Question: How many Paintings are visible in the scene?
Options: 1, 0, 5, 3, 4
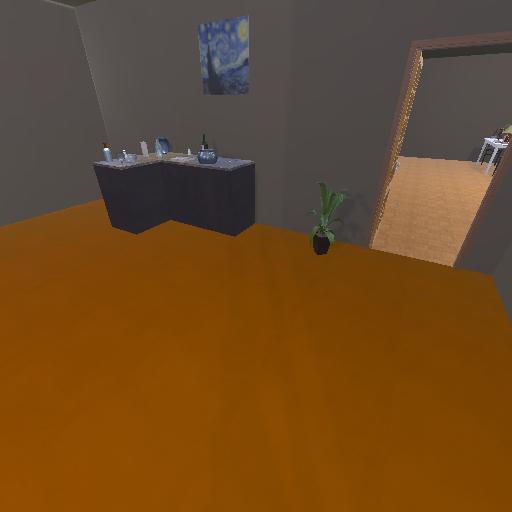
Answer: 1